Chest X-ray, PA view. Patient: 55 years old, sex M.
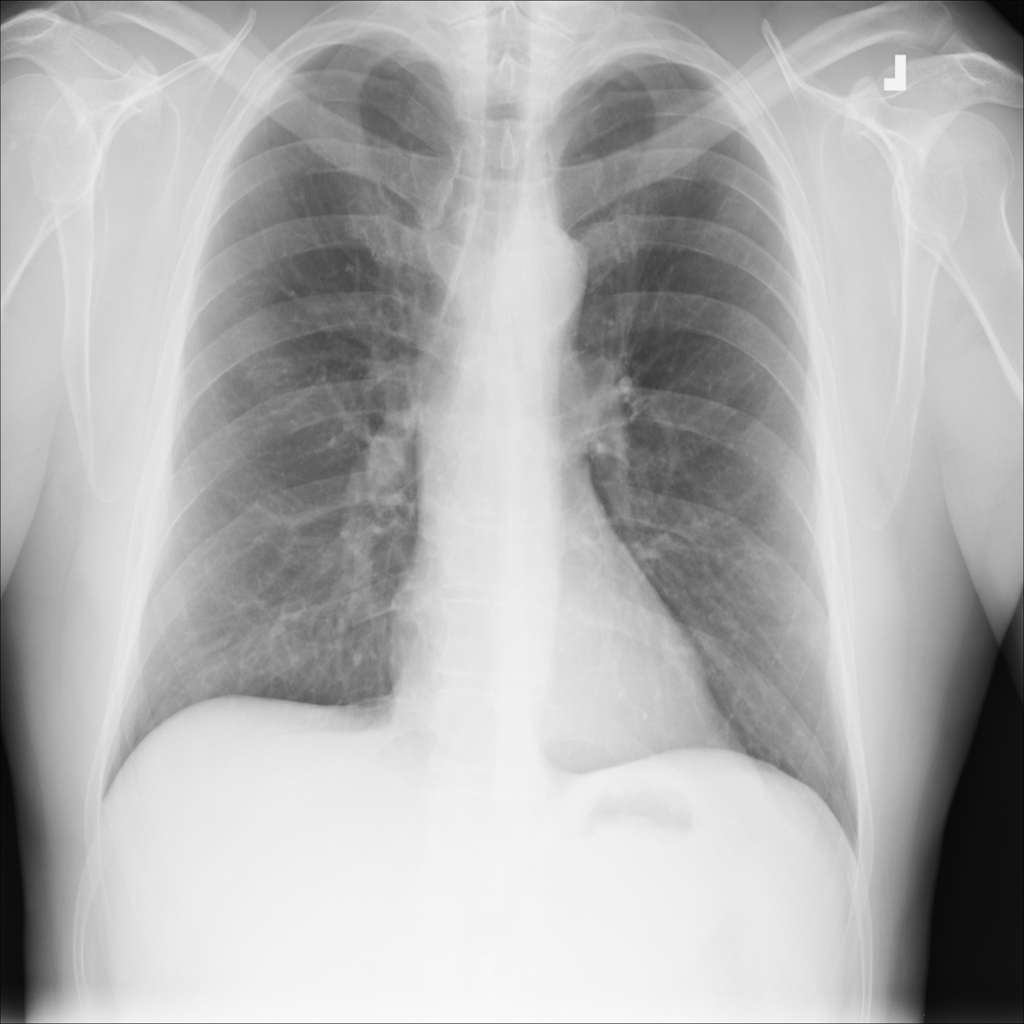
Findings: No Finding